Current action and preconditions to check: trajectory_clear

Your task: For each precondition in the list above, predict whether it will hold at this action.

Consider the current scene as observed from the mobile robot's camera, and analyze the predicted future states of all dynamic agents (e.g., people, animals, vehicles, or any moving entities) within the NEXT SECOND.

IMPORTANT: Only answer "very likely" if you are absolutely certain—based on strong, clear evidence—that a dynamic agent will violate the precondition in the predicted future state. Do NOT answer "very likely" for unlikely, ambiguous, or low-probability risks.

Ask yourself for each precondition: Is there a high probability, with clear and convincing evidence, that the predicted future states of any dynamic agent will interfere with the predicted future state of the currently executing action within the NEXT SECOND, causing that precondition to fail?

Assess the risk level based on these predictions. Use "likely" or "very likely" if motions create a clear risk of interference.

Use "neutral" or "improbable" if agents are nearby but their predicted paths are clearly diverging or non-conflicting.

Failure Risk Categories: "very improbable", "improbable", "neutral", "likely", "very likely"

Answer Format: Output ONLY the probability_of_failure value from these categories: "very improbable", "improbable", "neutral", "likely", "very likely"

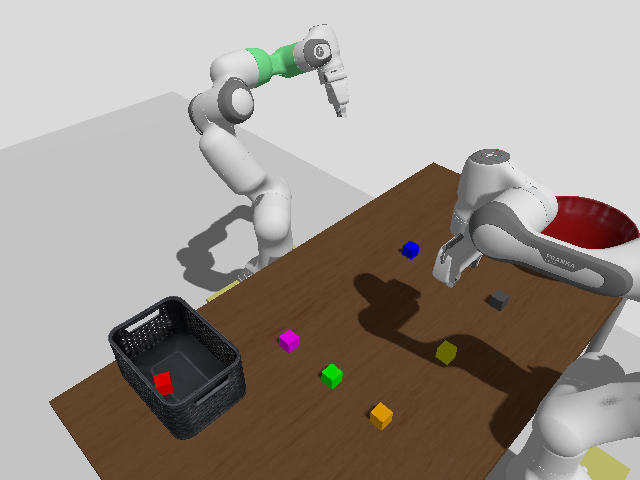

Answer: very improbable